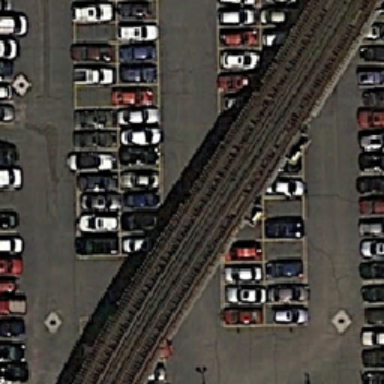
A straight gray road passed through a parking lot full of parking .